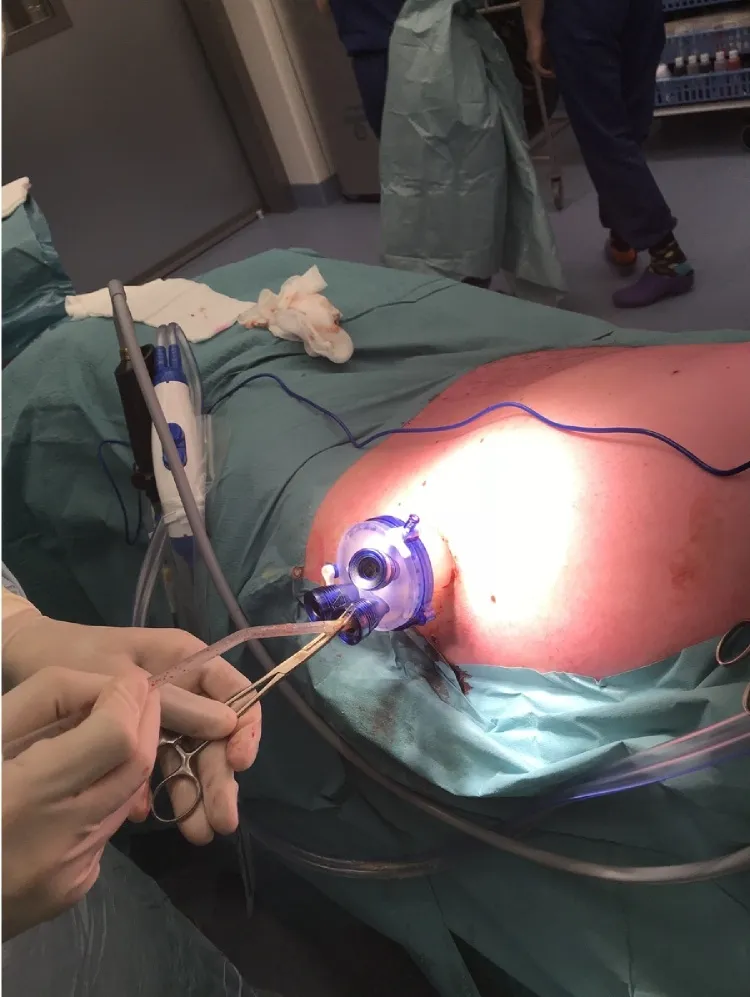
Application of the SILS port in the left lateral side of the patient.
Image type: medical_photograph (other_medical_photograph)